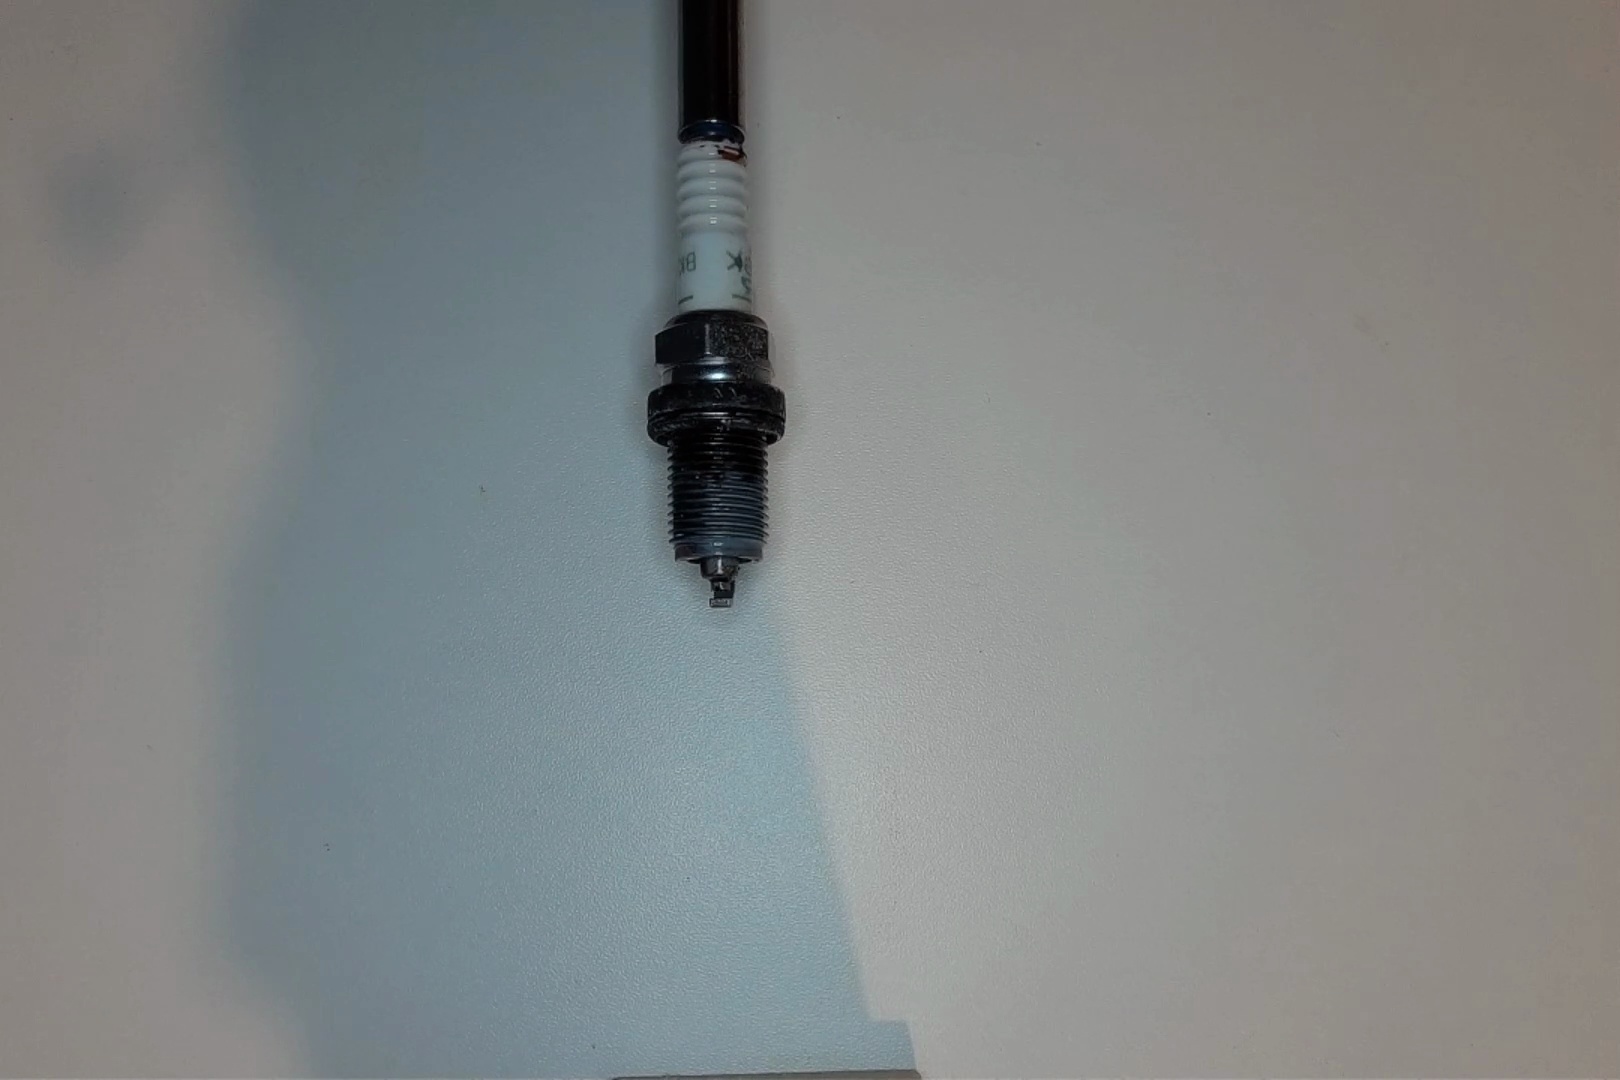
Label: anomaly